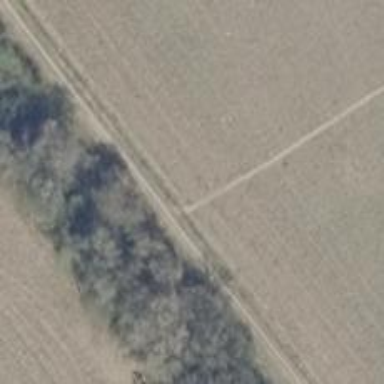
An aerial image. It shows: Ground path.